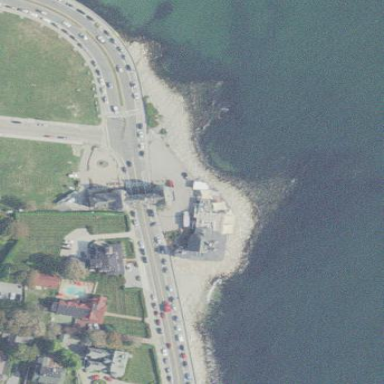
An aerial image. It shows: Breakwater made of rock.